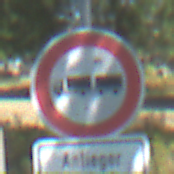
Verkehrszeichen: VerbotLastkraftwagenMitAnhaenger
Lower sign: PersonengruppenFrei2
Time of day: Midday
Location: Outdoor (Special)
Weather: PartlyCloudy
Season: NotSpecified
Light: Natural